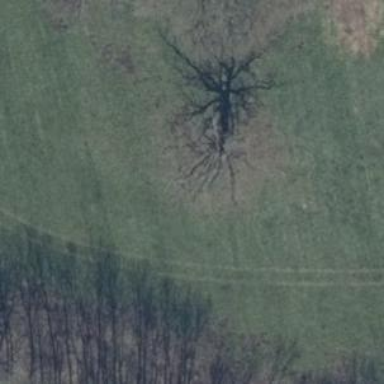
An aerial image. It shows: Deciduous broadleaved tree.